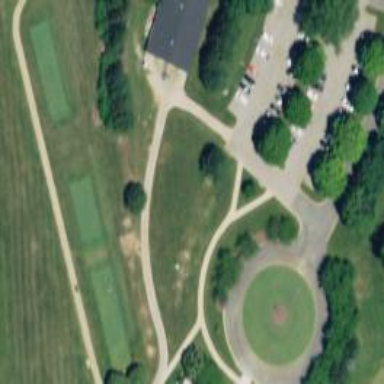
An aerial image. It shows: Path for both roads and golfers.